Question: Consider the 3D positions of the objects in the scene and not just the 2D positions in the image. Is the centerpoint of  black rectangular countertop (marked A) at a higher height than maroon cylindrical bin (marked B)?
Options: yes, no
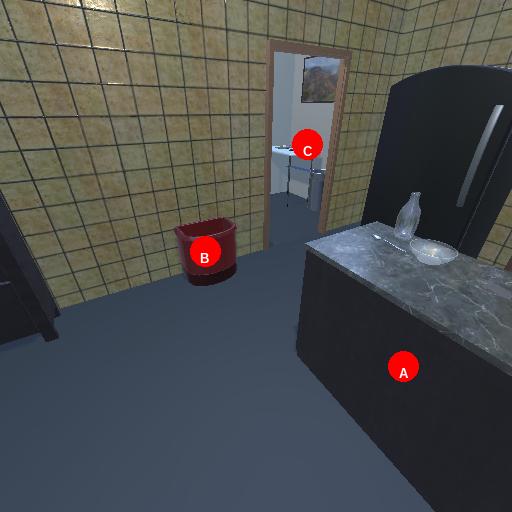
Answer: yes